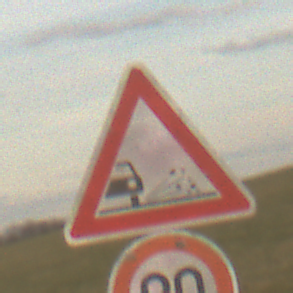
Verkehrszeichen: SplittSchotter
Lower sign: Geschwindigkeit90
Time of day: SunriseSunset
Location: Outdoor (Nature)
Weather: PartlyCloudy
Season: NotSpecified
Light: Natural